Question: I have 2 tables:
'''
tblDowntime
downtimeID - downtimeDescription
1 - dt_desc
2 - dt_desc2
tblMachineArea
areaID - downtimeID - areaDescription
1 - 1 - area1
2 - 2 - area2
'''
I know the , so what do I have to do to get the corresponding areas from tblMachineArea?
I can get them from the ID, but my listbox will only have the description
I have got <URL> for INSERT, but couldn't adapt it...unless I'm missing something really obvious...
My other question is what join to use... I have tried inner join with machineID = 1, it returns all the rows in tblMachineArea but with different machineID's depending on if I use 1 or 2 in the query.... doesn't make much sense to me
EDIT: the query I have run is
'''
SELECT areaID, tblMachineArea.downtimeID, tblDowntime.downtimeDescription, areaDescription
FROM tblDowntime
INNER JOIN tblMachineArea ON tblMachineArea.downtimeID = 1;
'''
image: (please forgive the table names and fields are slightly different, so I have updated the originals)

Any help would be appreciated
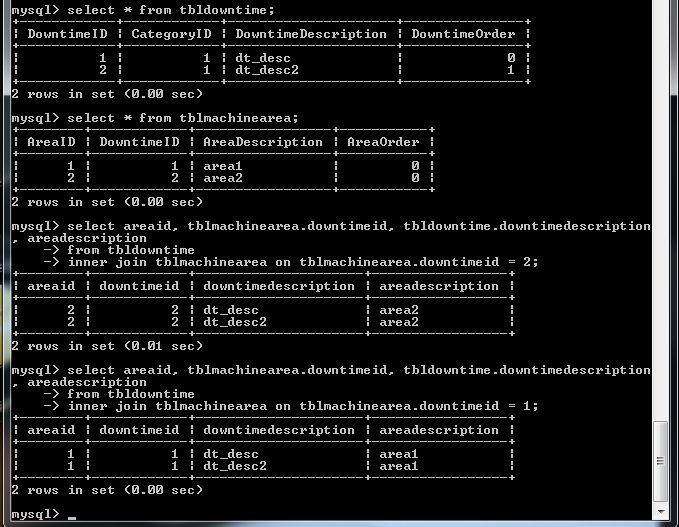
Answer: You could avoid using joins and run two queries.
First get the ID of the machine and store that as a variable. THen use that variable to get the info you need.
Also, the link you mentioned doesn't use prep'red statements, it's best to use that as a strategy if you can to improve security.
This is my PHP function for registering a user, you can see how the prepared statement is structured.
'''
//function for registering a new user and adding their details to the database
public function register($username, $password, $email){
$time = time();
$ip = $_SERVER['REMOTE_ADDR'];
$emailCode = sha1($username + microtime());
$password = sha1($password);
//prepare statement and bind values
$query = $this->db->prepare("INSERT INTO 'users' ('username', 'password', 'email', 'ip', 'time', 'emailCode') VALUES (?, ?, ?, ?, ?, ?) ");
$query->bindValue(1, $username);
$query->bindValue(2, $password);
$query->bindValue(3, $email);
$query->bindValue(4, $ip);
$query->bindValue(5, $time);
$query->bindValue(6, $emailCode);
try{
$query->execute();
//function stuff here removed to save space
}catch(PDOException $e){
die($e->getMessage());
}
}//end register function
'''